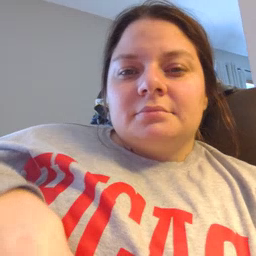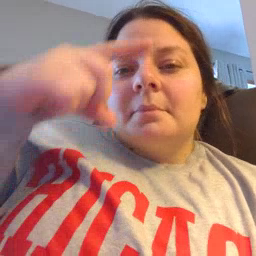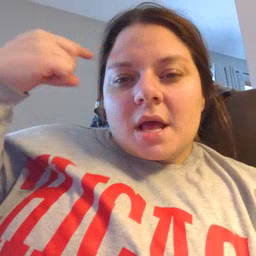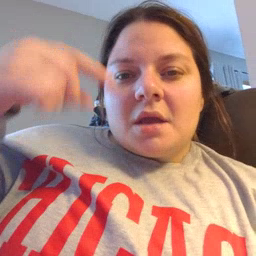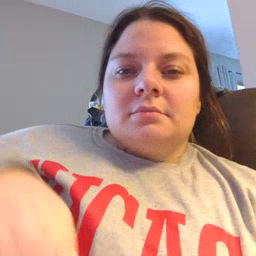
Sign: black